Question: I have the following SQLite database

I expect there will be 3 rows of result being returned, if I make the following query.
'''
SELECT name, sum(heart) FROM test_table;
'''
However, even though I am using 'GROUP BY', only 1 row is being returned.
'''
C:\Users\yan-cheng.cheok\Desktop>sqlite3.exe
SQLite version 3.7.13 2012-06-11 02:05:22
Enter ".help" for instructions
Enter SQL statements terminated with a ";"
sqlite> .restore abc
sqlite> SELECT name, sum(heart) FROM test_table;
Record3|102
'''
I am expecting result :
'''
Record1|102
Record2|102
Record3|102
'''
As in convientional SQL, if I do not use 'GROUP BY', every individual rows will be returned.
<URL>
Is there anything I can make all 3 rows returned?
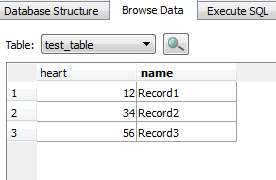
Answer: Try this you can use 'cross join'
'''
SELECT a.name, b.totalHeart
FROM test_table a,
(
SELECT SUM(heart) totalHeart
FROM test_table
) b
'''